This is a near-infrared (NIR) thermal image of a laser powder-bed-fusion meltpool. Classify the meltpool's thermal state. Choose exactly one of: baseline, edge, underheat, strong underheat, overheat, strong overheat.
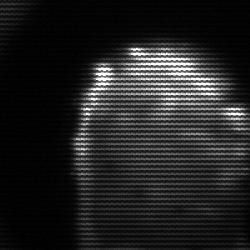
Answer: baseline